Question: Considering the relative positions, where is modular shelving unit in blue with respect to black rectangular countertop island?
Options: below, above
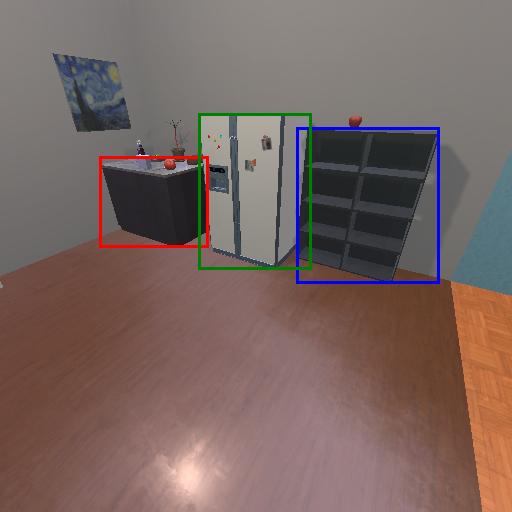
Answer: below